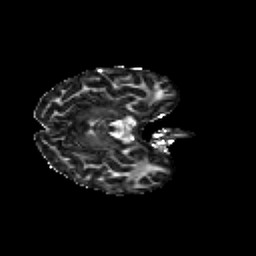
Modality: FA
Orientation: axial
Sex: male
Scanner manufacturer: siemens
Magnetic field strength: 3 T
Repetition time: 5 s
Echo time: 0.071 s